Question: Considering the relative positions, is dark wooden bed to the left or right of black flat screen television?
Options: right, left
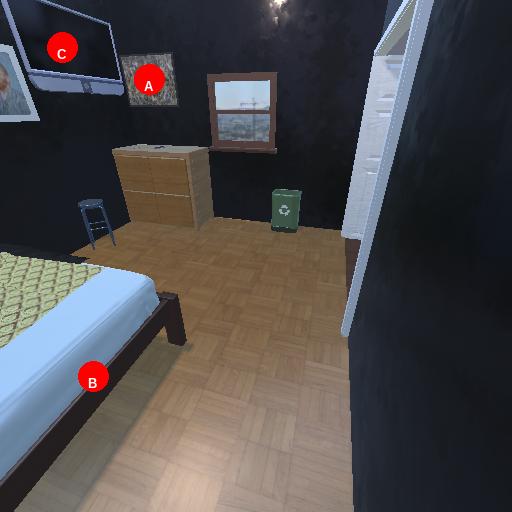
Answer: right